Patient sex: F
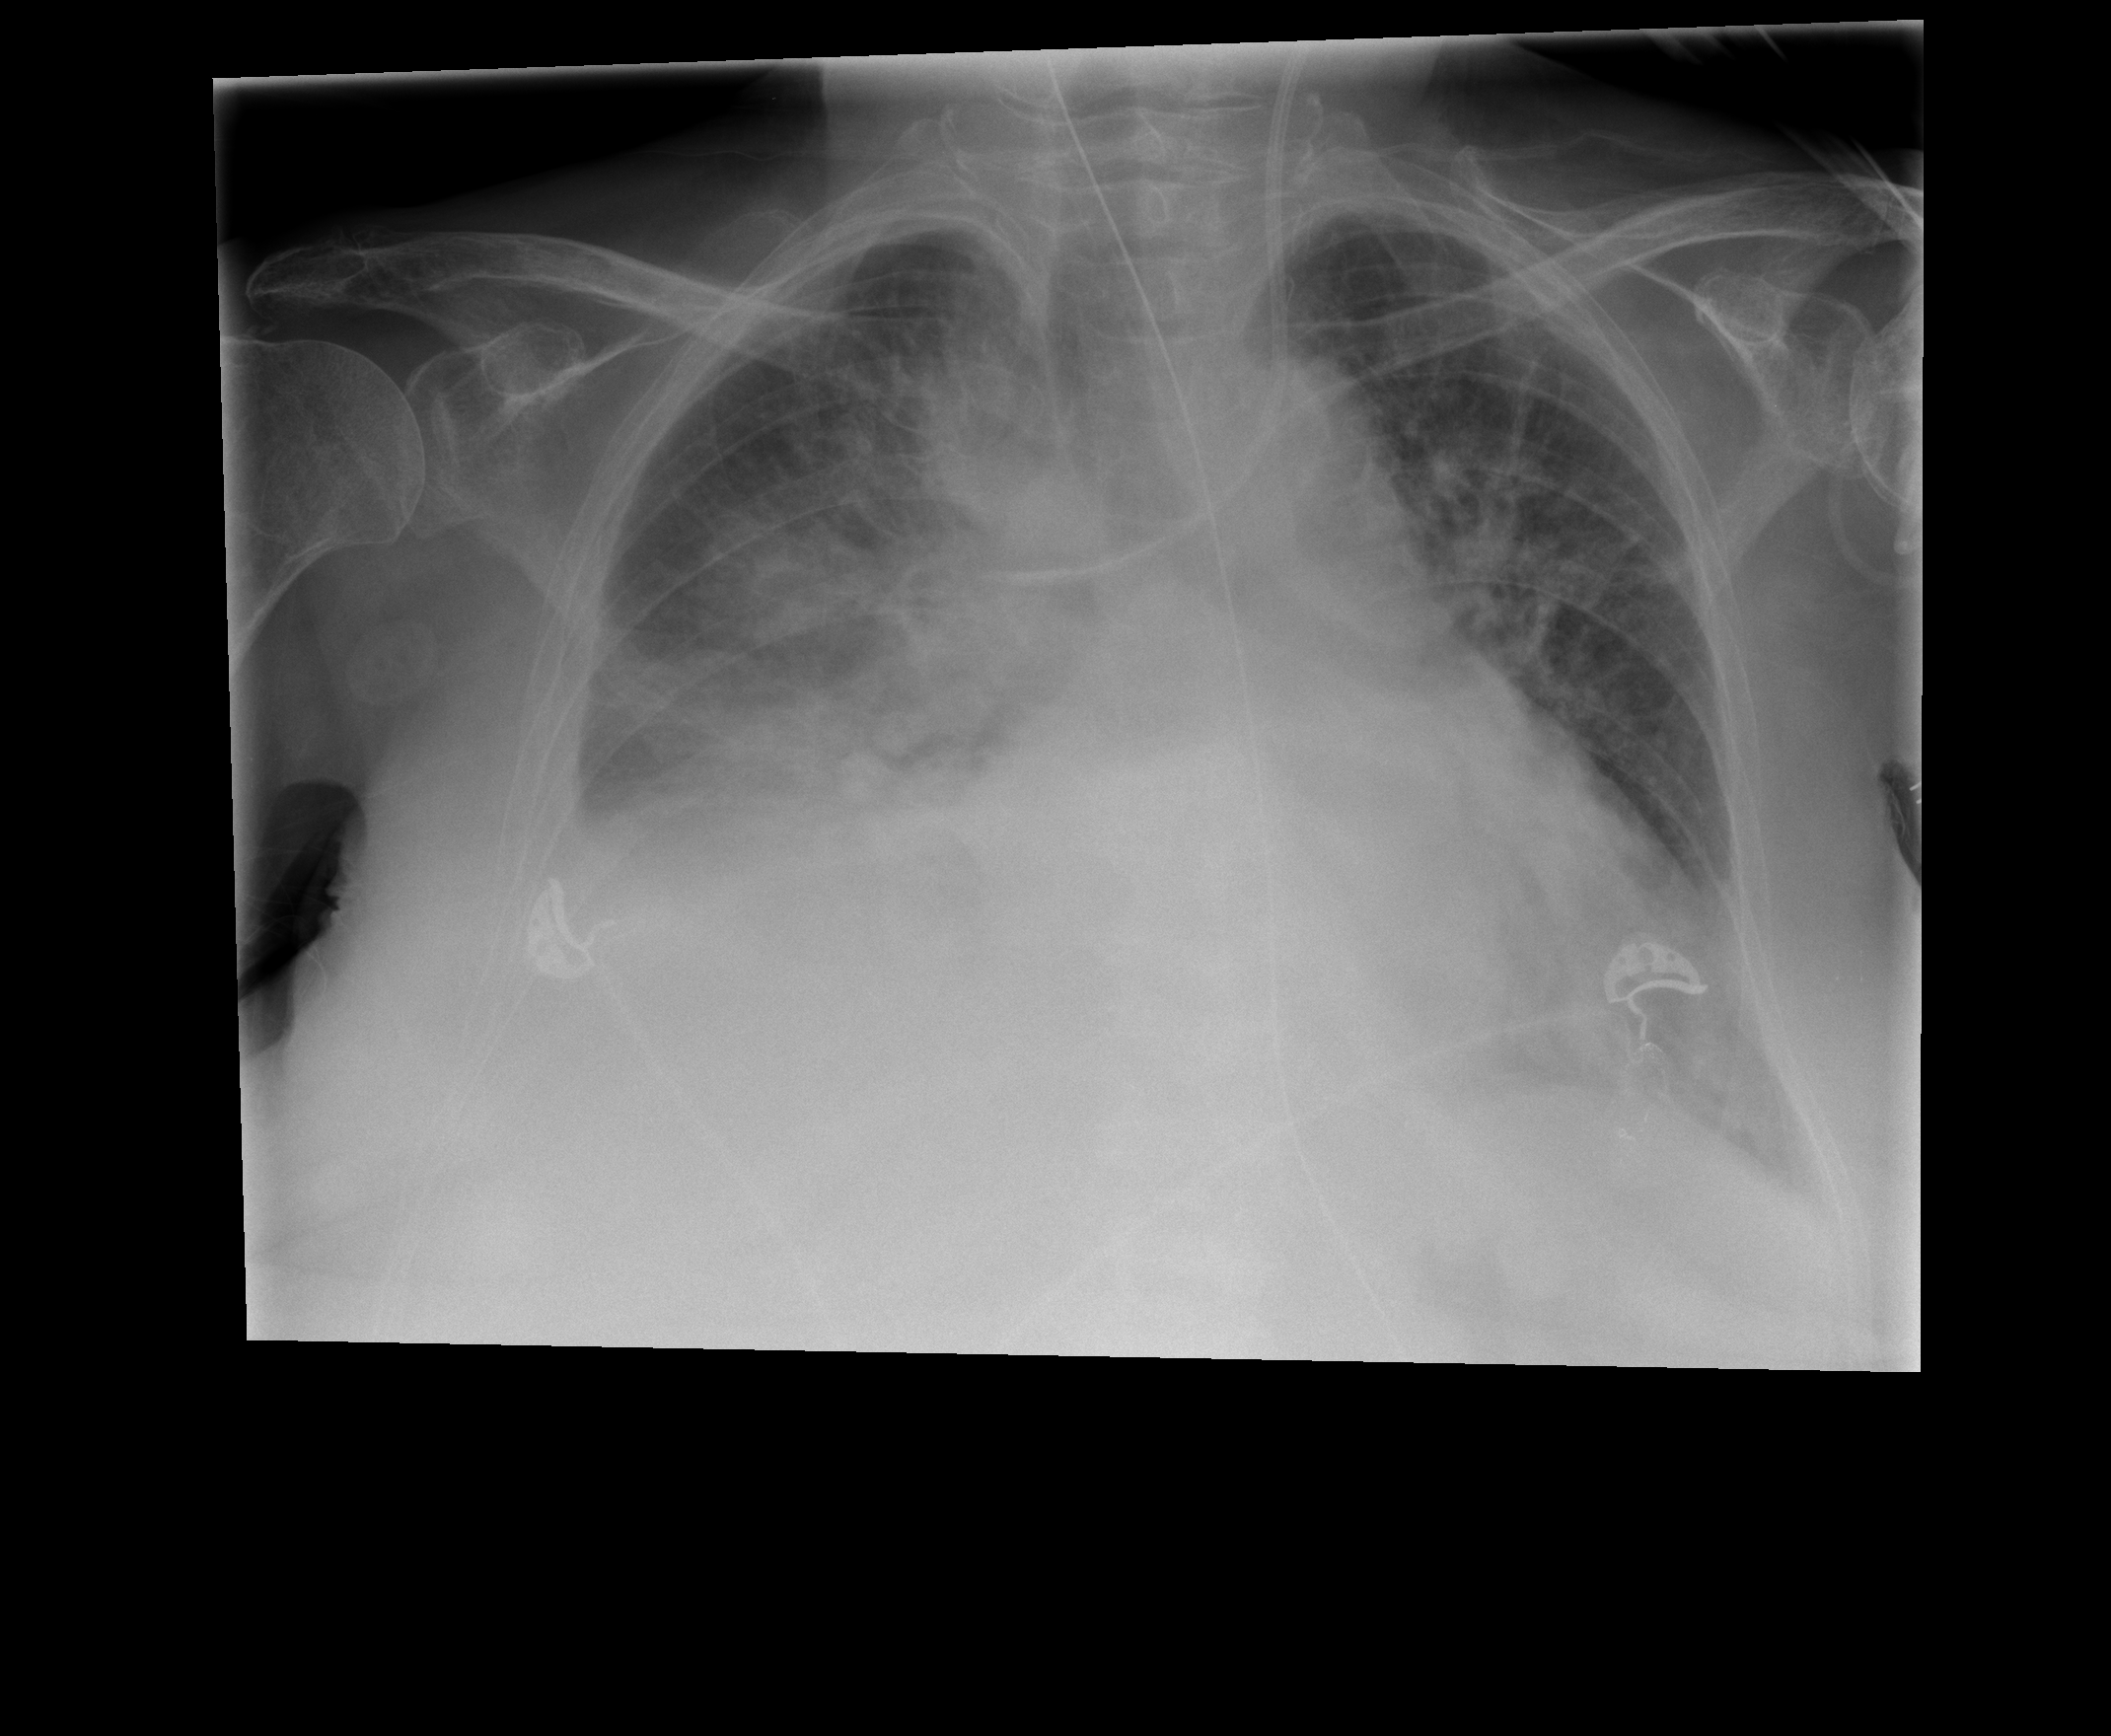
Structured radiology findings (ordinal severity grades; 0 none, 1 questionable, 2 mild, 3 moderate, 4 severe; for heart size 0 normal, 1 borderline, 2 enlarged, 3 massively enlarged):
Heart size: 2
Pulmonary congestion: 2
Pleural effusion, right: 3
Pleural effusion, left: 1
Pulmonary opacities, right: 2
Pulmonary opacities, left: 1
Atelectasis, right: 3
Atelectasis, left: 1